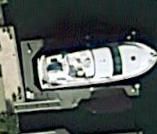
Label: Civil_yacht